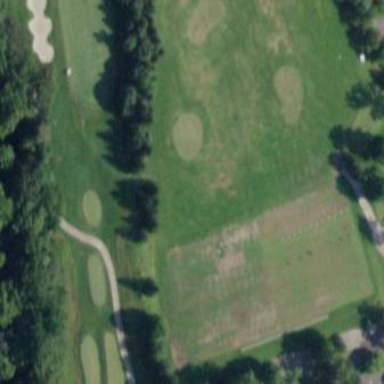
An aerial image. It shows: Grass area designated as golf tee.